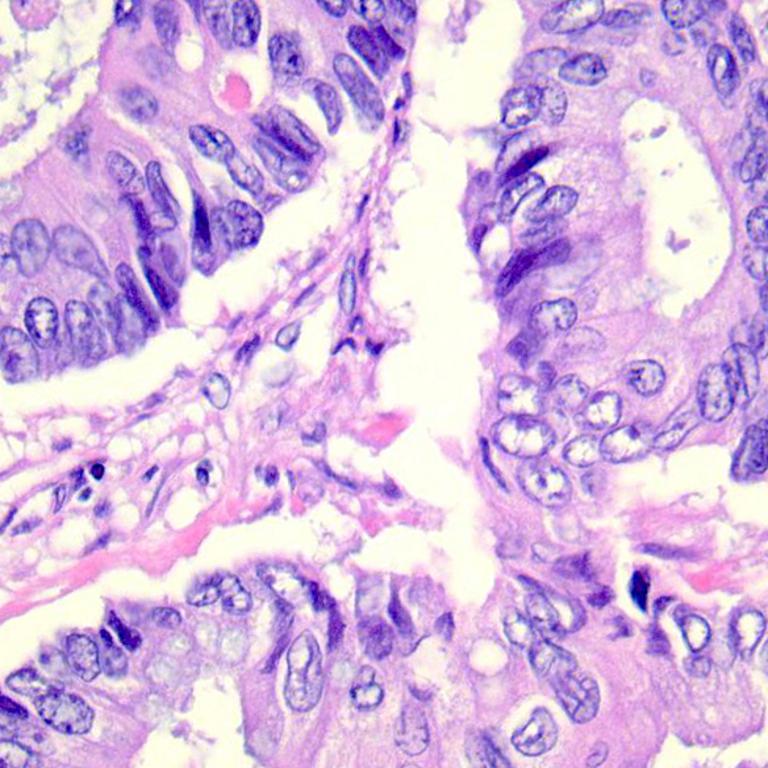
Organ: colon
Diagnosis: adenocarcinomas